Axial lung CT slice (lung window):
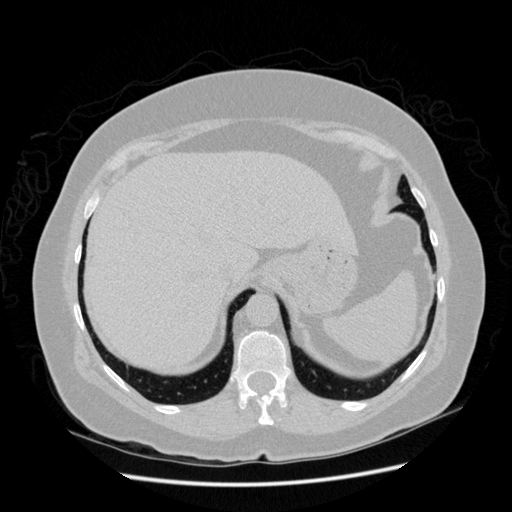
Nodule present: no